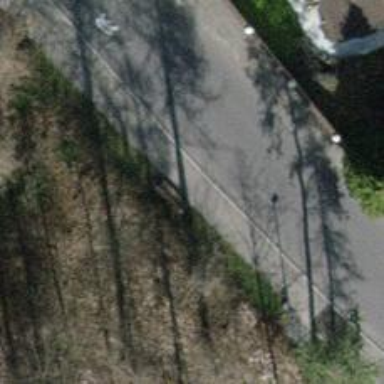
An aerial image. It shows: Sidewalk that serves as platform for public transport.